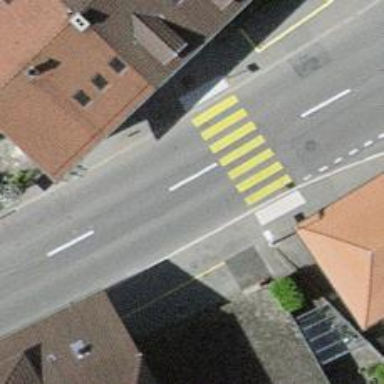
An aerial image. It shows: Uncontrolled road crossing.